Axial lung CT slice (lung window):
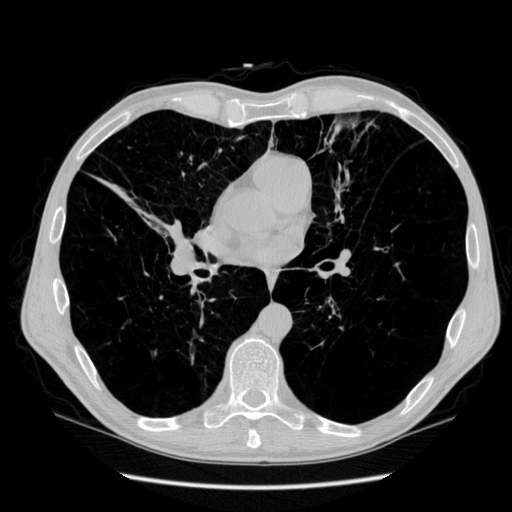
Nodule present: no